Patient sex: F
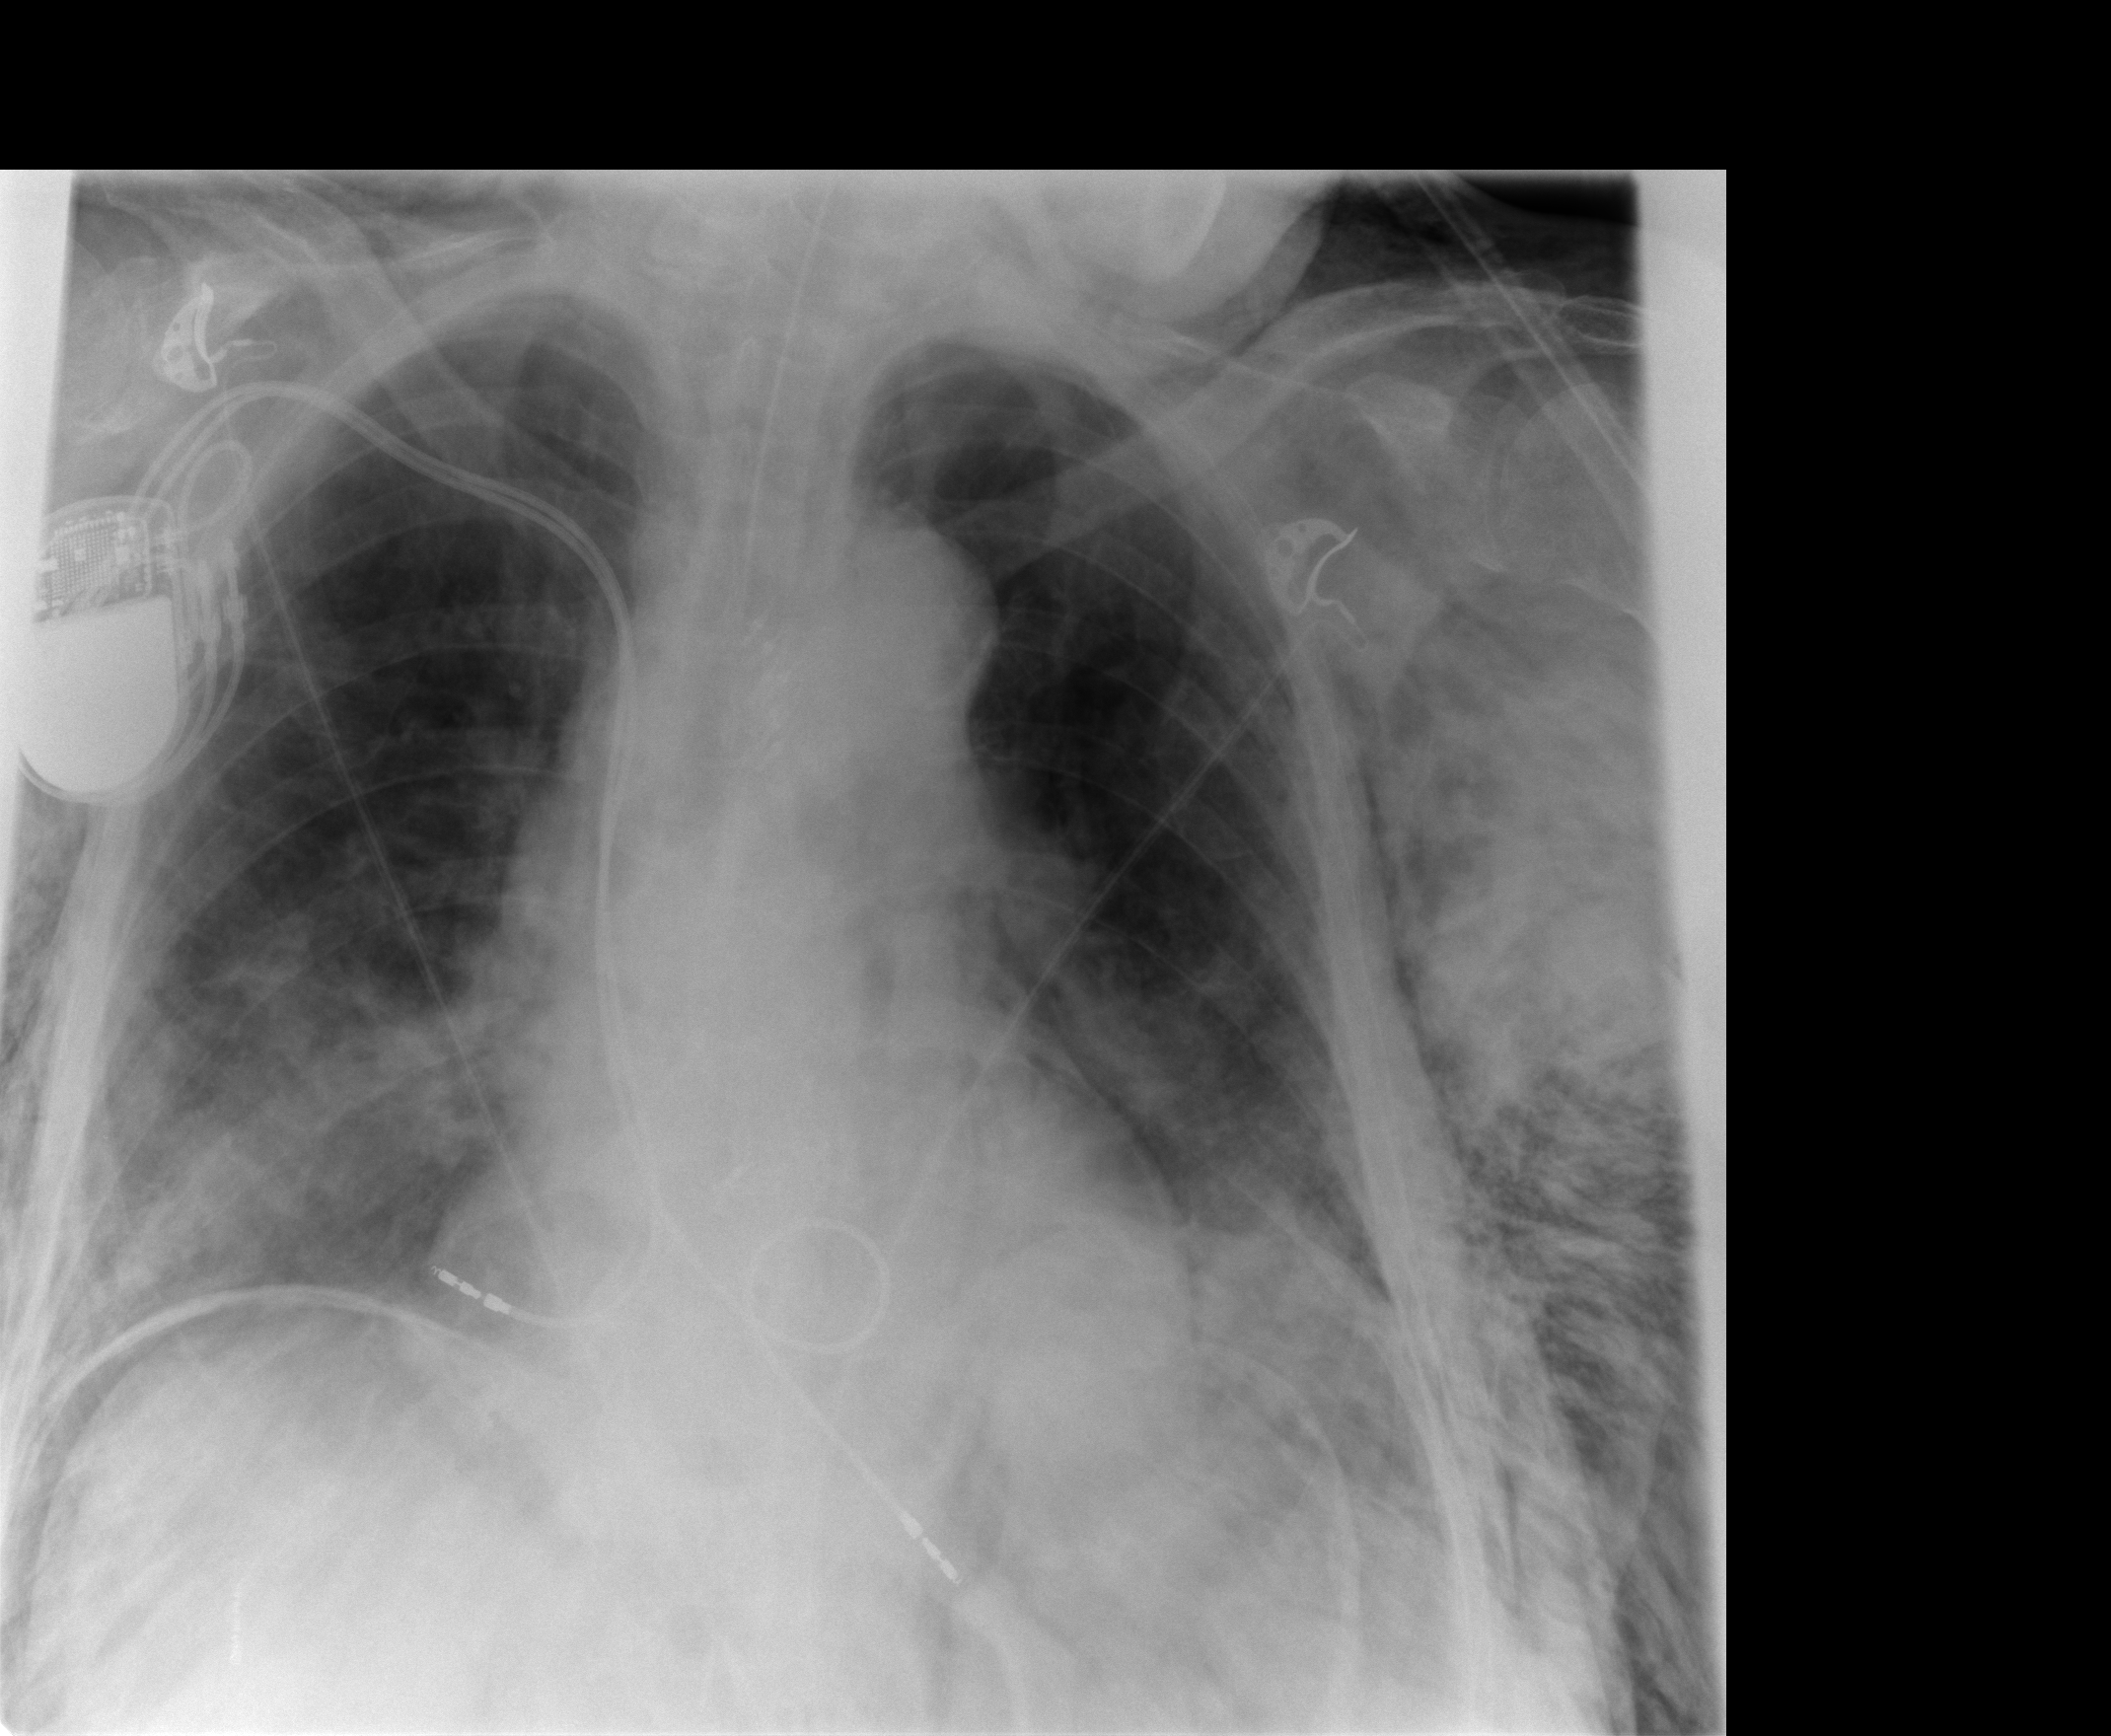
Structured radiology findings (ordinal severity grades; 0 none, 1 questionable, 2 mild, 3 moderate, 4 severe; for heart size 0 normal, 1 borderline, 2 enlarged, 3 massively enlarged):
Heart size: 0
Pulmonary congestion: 0
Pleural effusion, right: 0
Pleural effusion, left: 0
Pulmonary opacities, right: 2
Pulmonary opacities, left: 2
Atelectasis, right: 2
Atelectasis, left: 0